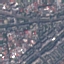
Land use / land cover: Residential